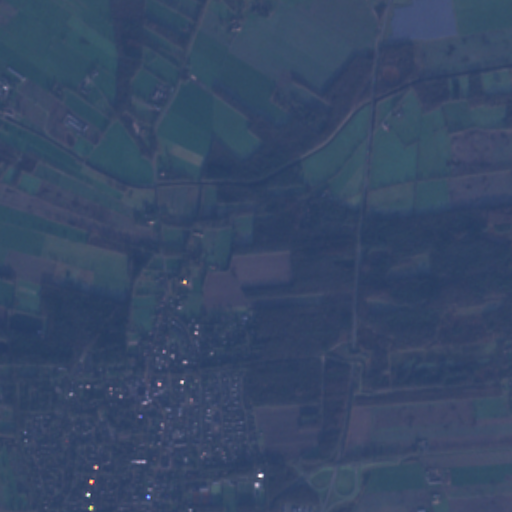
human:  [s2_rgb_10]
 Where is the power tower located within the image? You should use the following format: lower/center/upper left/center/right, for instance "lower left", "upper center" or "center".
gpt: The power tower is located in the upper left of the image.
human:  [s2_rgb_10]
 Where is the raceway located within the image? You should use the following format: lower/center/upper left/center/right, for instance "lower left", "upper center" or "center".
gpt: The raceway is located in the upper right of the image.
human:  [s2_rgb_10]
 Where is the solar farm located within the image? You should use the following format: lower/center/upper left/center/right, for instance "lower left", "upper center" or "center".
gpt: The solar farm is located in the upper right of the image.
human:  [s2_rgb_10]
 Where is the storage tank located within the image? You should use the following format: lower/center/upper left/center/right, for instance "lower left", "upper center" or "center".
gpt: The storage tank is located in the upper right of the image.
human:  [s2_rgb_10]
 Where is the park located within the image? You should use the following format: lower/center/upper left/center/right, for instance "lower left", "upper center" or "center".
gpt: There is no park in the image.